Question: I have an application where the tabs are draw it dynamically depending of the numbers of items of a configuration file (i know, is not the best idea, but is a requeriment of a client). The problem is that the tab can't fit in the NSTabView, they are truncated. I dont know if there are an option for many tabs like in Windows in the NSTabView?

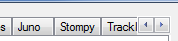
Answer: It should be possible. I know you tagged it c#, but here is a Objective-c way of doing it..
I imagine a NSArray holding the tabs and then add and remove the array objects as tabs as you click the arrows.
Take a look at <URL>
Look at:
'''
- addTabViewItem:
- insertTabViewItem:atIndex:
- removeTabViewItem:
'''